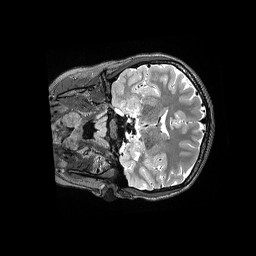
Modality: T2w
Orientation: coronal
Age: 14
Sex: female
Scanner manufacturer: siemens
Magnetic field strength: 3 T
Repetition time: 3.2 s
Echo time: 0.564 s